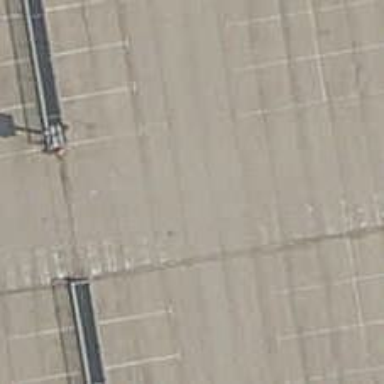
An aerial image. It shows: Parking aisle designated as service road.